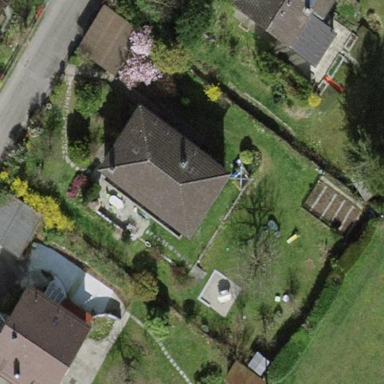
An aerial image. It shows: Garden enclosed by fence.